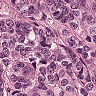
Metastatic tissue present: yes